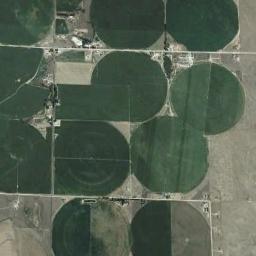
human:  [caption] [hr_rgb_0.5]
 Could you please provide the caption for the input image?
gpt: Some deep green circle farmland are in the bare land .

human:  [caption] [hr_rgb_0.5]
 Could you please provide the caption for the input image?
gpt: Several dark green circular farmlands are neatly arranged on the wasteland and some roads go through the wasteland .

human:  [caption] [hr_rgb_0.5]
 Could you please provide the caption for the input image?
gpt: There is a large circular field in the upper left corner .

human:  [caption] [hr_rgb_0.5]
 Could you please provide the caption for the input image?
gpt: Dozens of neatly arranged circular farmlands with dark green and light green, .

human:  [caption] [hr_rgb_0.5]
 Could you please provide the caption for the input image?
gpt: There are some green circular farmlands of the same size .